Interaction volume radius: 10 \u00c5
Interaction volume height: 30 \u00c5
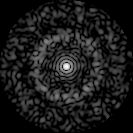
Disorder parameter: 0.8287